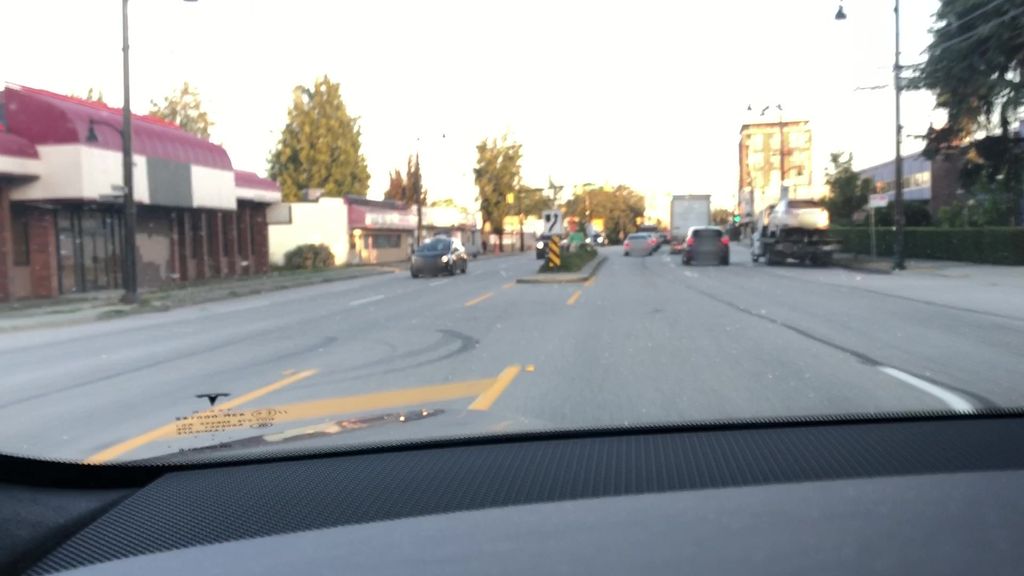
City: vancouver